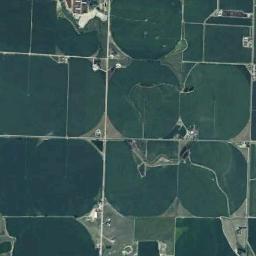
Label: circular_farmland